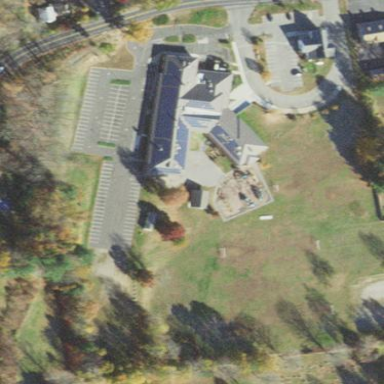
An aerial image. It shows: School.